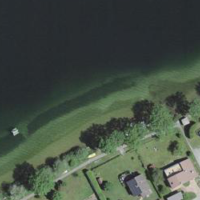
EUNIS habitat code: 14
Species observed at this site:
Filipendula ulmaria